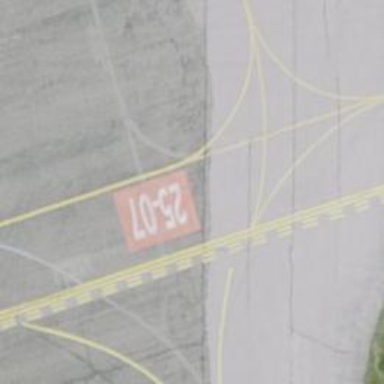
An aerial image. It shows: Runway holding position.